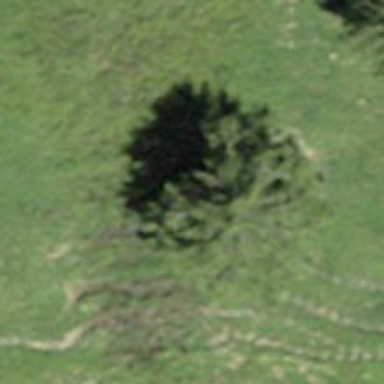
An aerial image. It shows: Needle-leaved tree in natural setting.